Question: How can I create a navigation drawer like Google+ where there is a header for user profile info and a 'listview' below?

I have the following code in my Activity:
'''
<android.support.v4.widget.DrawerLayout
xmlns:android="http://schemas.android.com/apk/res/android"
xmlns:tools="http://schemas.android.com/tools"
android:id="@+id/drawer_layout"
android:layout_width="match_parent"
android:layout_height="match_parent"
tools:context="com.br.app.MainActivity">
<FrameLayout
android:id="@+id/container"
android:layout_width="match_parent"
android:layout_height="match_parent" />
<fragment android:id="@+id/navigation_drawer"
android:layout_width="@dimen/navigation_drawer_width"
android:layout_height="match_parent"
android:layout_gravity="start"
android:name="com.br.app.NavigationDrawerFragment" />
</android.support.v4.widget.DrawerLayout>
'''
Currently, the NavigationDrawerFragment contains just a listview, but I tried to add a RelativeLayout as a container with an inner RelativeLayout to create the profile area and the listview below, but the app is crashing.
I've read the tutorial <URL>.
How can I create this custom navigation drawer like Google+?
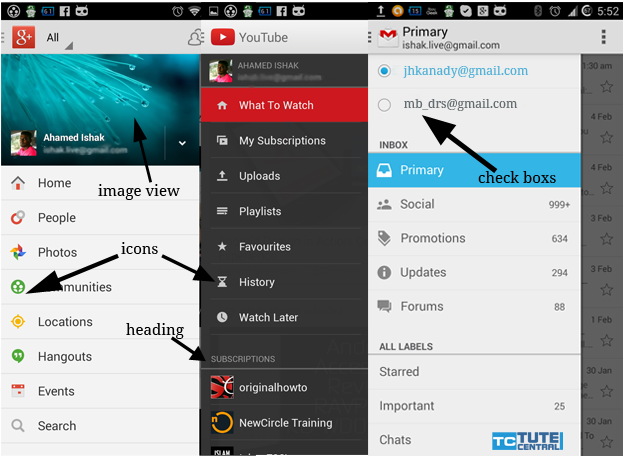
Answer: You can easily customize the android Navigation drawer once you know how its implemented. here is a nice <URL> where you can set it up.
This will be the structure of your mainXML:
'''
<android.support.v4.widget.DrawerLayout
xmlns:android="http://schemas.android.com/apk/res/android"
android:id="@+id/drawer_layout"
android:layout_width="match_parent"
android:layout_height="match_parent">
<!-- Framelayout to display Fragments -->
<FrameLayout
android:id="@+id/frame_container"
android:layout_width="match_parent"
android:layout_height="match_parent" />
<!-- Listview to display slider menu -->
<ListView
android:id="@+id/list_slidermenu"
android:layout_width="240dp"
android:layout_height="match_parent"
android:layout_gravity="right"
android:choiceMode="singleChoice"
android:divider="@color/list_divider"
android:dividerHeight="1dp"
android:listSelector="@drawable/list_selector"
android:background="@color/list_background"/>
</android.support.v4.widget.DrawerLayout>
'''